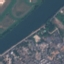
Land use / land cover: River